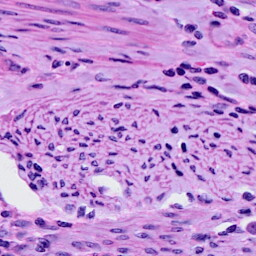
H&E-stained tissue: Cervix